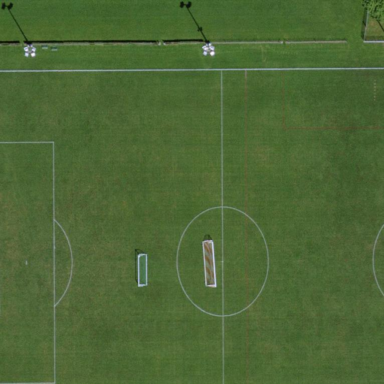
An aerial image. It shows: Grass pitch used for soccer.